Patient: sex F, age 68
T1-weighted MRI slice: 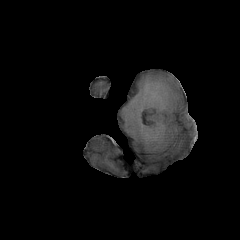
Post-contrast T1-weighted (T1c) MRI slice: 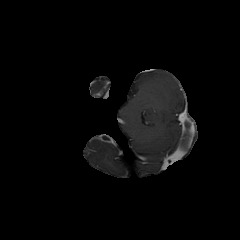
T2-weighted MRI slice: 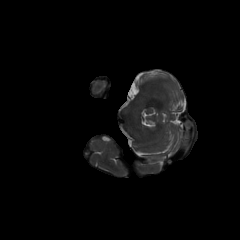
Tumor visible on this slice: no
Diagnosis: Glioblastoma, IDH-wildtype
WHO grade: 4